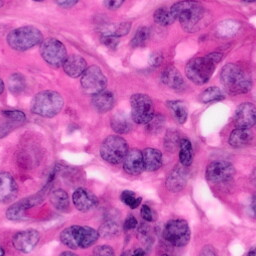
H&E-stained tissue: Pancreatic